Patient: sex M, age 53
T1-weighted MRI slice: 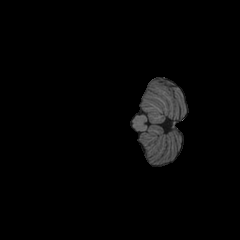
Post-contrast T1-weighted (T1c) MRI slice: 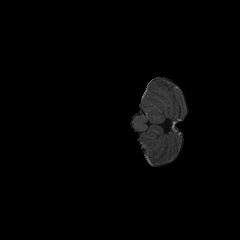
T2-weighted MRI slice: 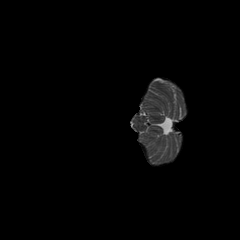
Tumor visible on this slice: no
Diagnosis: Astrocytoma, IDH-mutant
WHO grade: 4